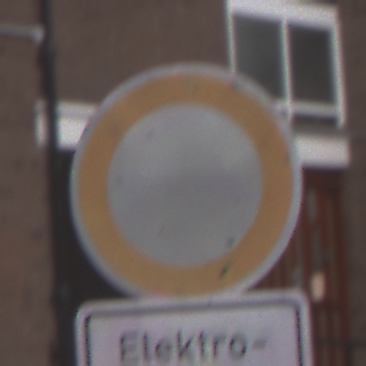
Verkehrszeichen: VerbotFahrzeugeAllerArt
Zusatzzeichen unten: BesondereFahrzeugeUndTransportgueter11
Umgebung: Outdoor, Urban
Tageszeit: MorningAfternoon
Wetter: Overcast
Licht: Natural
Jahreszeit: NotSpecified
Kontrast: LowContrast